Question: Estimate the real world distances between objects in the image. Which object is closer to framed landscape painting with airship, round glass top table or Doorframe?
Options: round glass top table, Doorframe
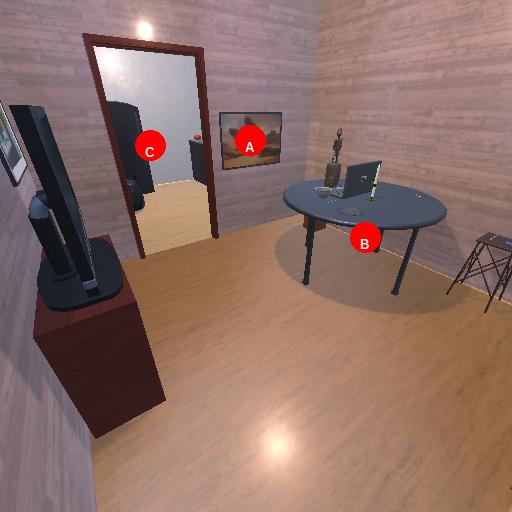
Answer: round glass top table